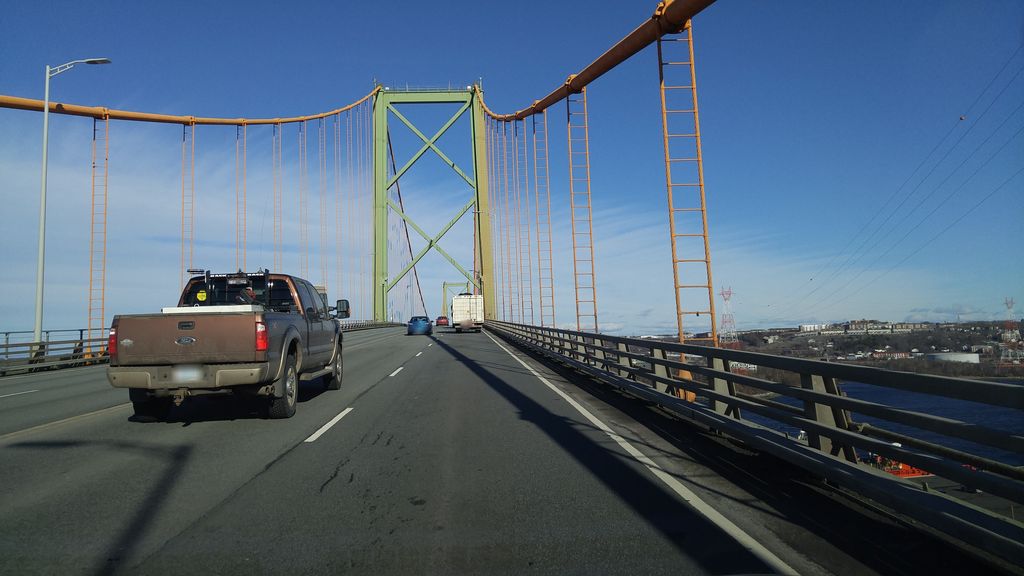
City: halifax